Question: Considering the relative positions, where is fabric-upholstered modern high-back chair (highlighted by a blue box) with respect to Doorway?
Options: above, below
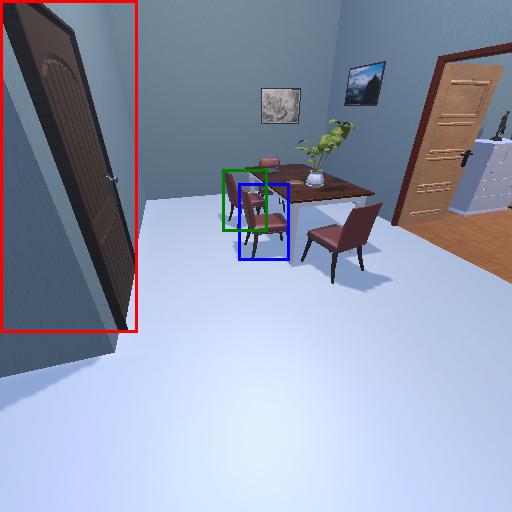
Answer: above